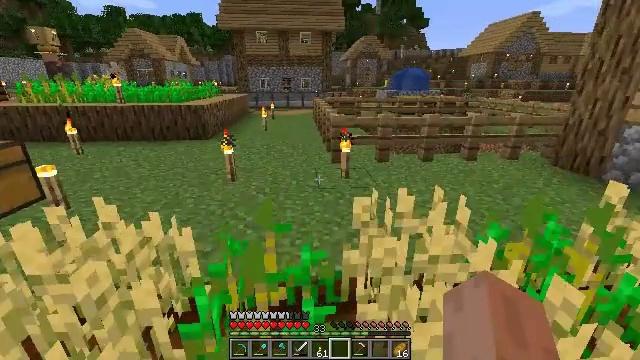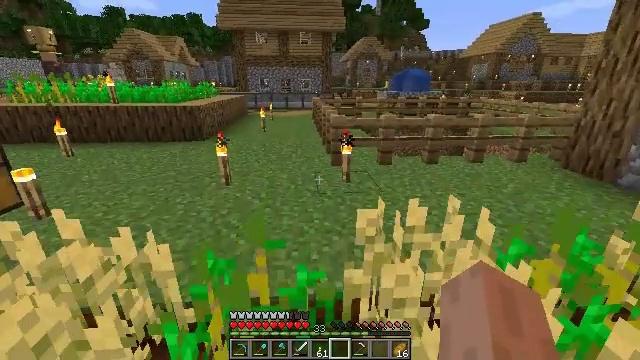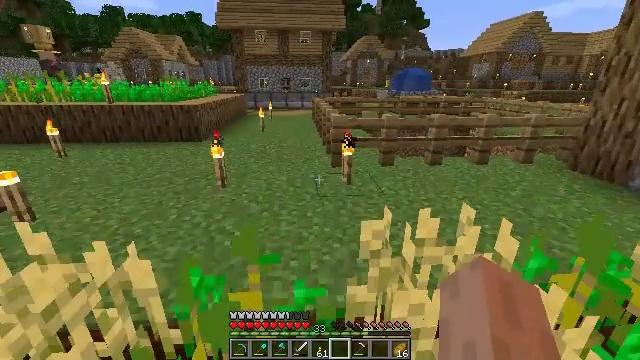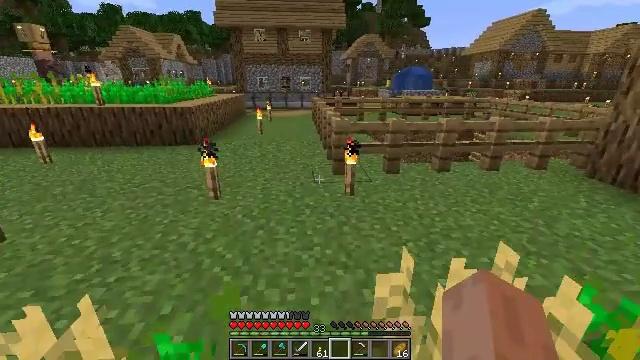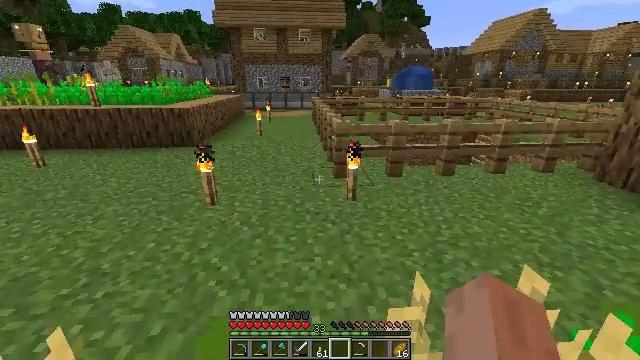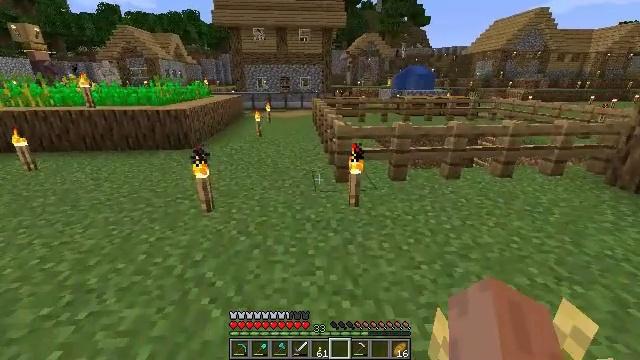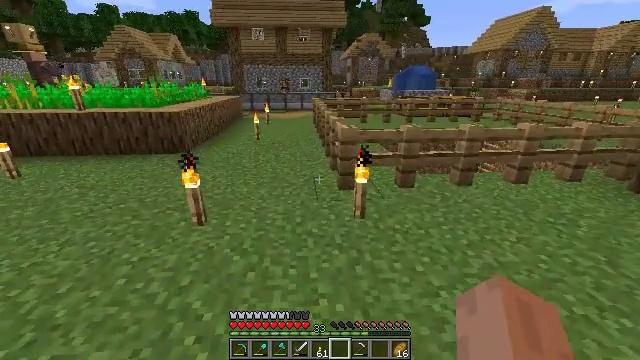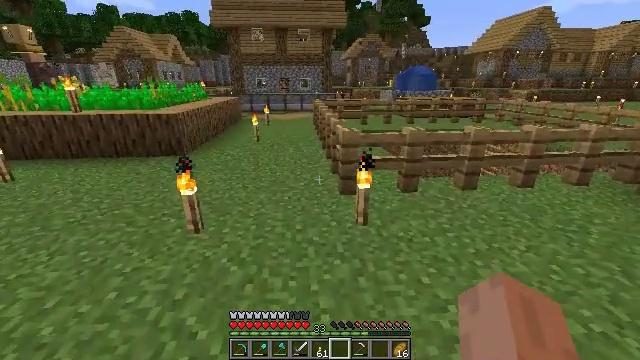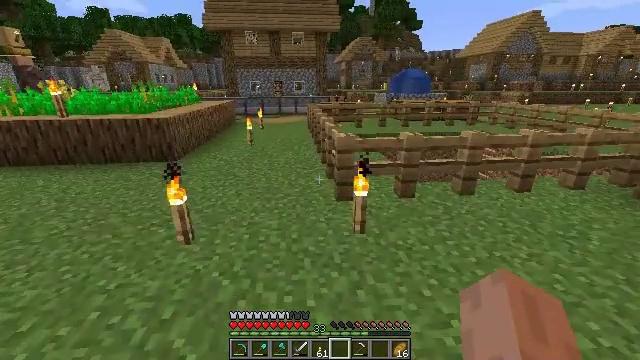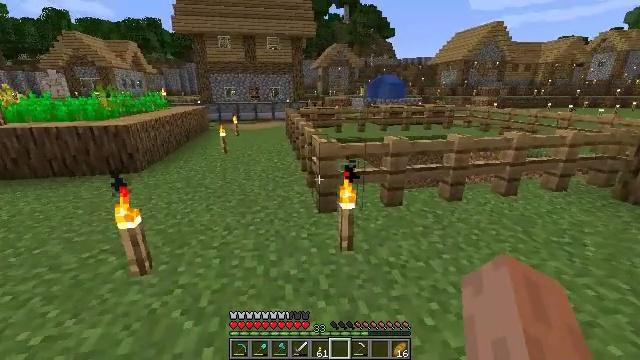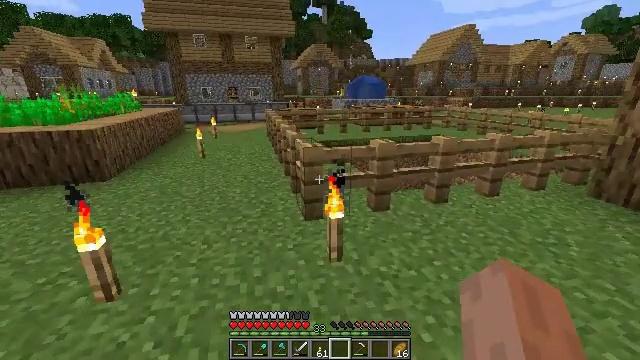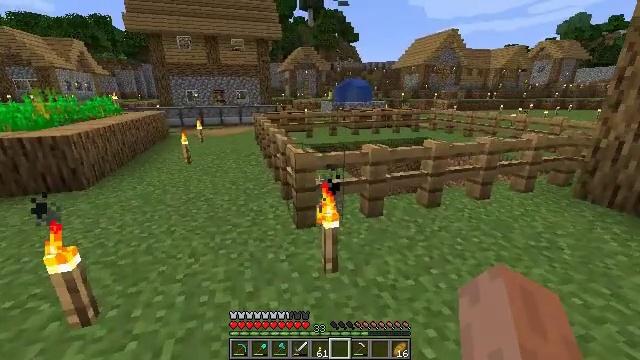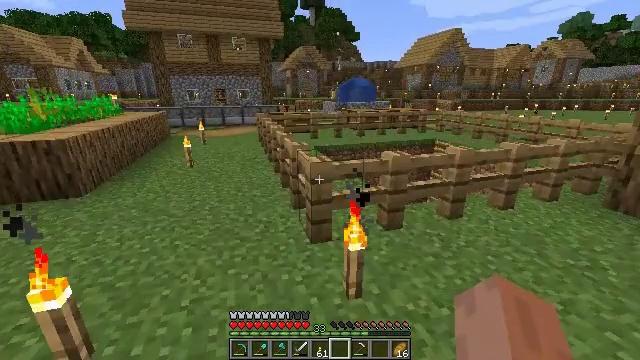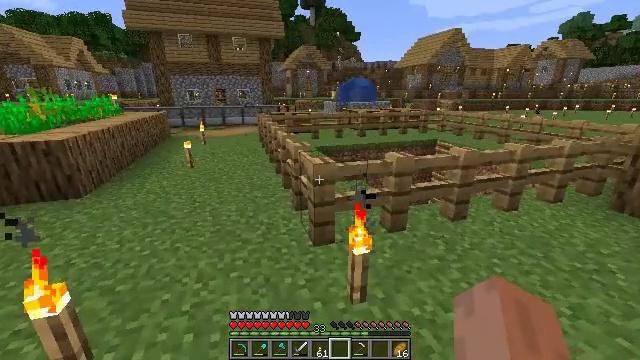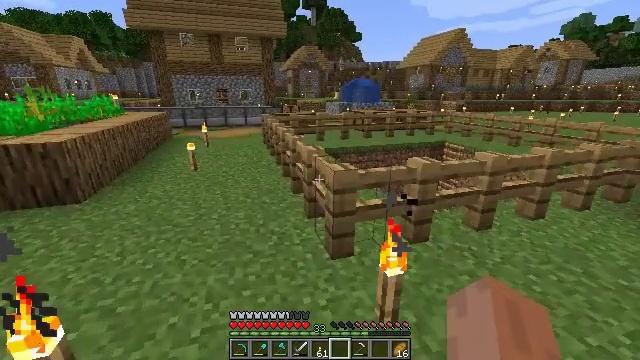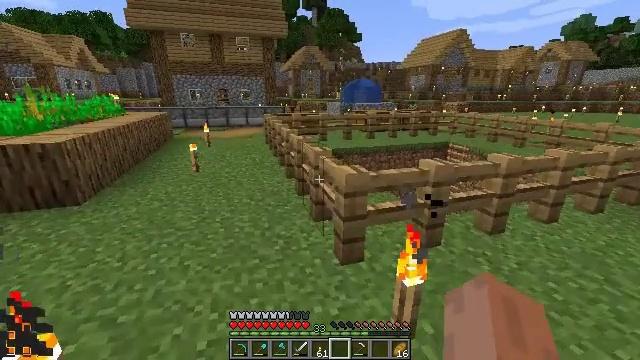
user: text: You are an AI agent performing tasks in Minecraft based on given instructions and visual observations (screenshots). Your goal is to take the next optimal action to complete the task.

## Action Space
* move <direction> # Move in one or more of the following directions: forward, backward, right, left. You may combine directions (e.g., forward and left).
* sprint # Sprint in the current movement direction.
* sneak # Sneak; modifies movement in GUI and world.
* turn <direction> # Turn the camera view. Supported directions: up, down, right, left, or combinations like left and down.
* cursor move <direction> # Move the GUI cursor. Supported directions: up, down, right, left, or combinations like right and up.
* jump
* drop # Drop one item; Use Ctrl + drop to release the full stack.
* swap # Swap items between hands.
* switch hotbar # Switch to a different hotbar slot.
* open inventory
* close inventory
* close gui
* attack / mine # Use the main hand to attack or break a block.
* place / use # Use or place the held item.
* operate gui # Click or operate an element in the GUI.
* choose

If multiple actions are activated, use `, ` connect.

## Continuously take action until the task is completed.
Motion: motion action
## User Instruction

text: Collect sugar cane near water sources.
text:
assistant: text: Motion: move forward
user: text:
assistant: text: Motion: move forward
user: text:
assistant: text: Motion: move forward
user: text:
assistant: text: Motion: move forward
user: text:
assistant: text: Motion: move forward
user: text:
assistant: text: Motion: move forward
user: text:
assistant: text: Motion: move forward
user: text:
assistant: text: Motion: move forward, turn right
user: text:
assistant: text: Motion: move forward, turn right and up
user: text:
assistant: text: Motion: move forward and move left, turn right
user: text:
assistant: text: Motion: move forward and move left, turn right
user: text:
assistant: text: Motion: move forward and move left
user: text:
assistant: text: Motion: move forward and move left
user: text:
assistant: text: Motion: move forward and move left
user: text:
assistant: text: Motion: move forward and move left
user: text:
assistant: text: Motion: move forward and move left
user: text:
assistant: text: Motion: move forward and move left
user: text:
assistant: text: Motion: move forward
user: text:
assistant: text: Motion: move forward, turn right
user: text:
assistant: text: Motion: move forward
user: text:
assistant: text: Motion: move forward
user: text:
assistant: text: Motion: move forward, turn left
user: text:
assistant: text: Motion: move forward, turn left
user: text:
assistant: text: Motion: move forward, turn left
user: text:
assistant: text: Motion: move forward, turn left
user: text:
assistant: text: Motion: move forward, turn left
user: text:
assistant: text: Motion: move forward, turn left
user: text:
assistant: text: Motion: move forward, open inventory
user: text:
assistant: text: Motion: move forward, open inventory
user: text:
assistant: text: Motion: open inventory